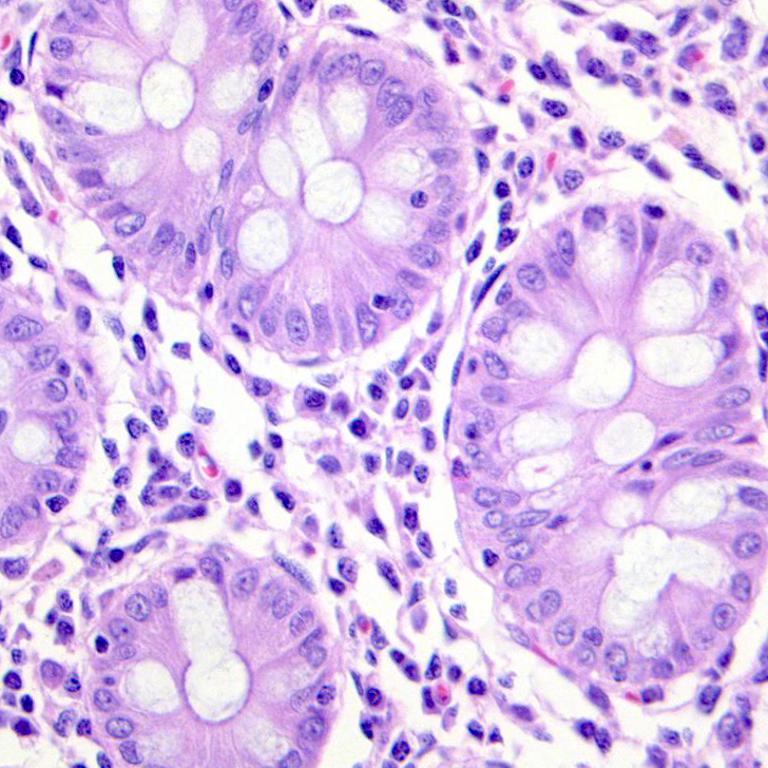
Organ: colon
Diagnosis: benign